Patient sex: M
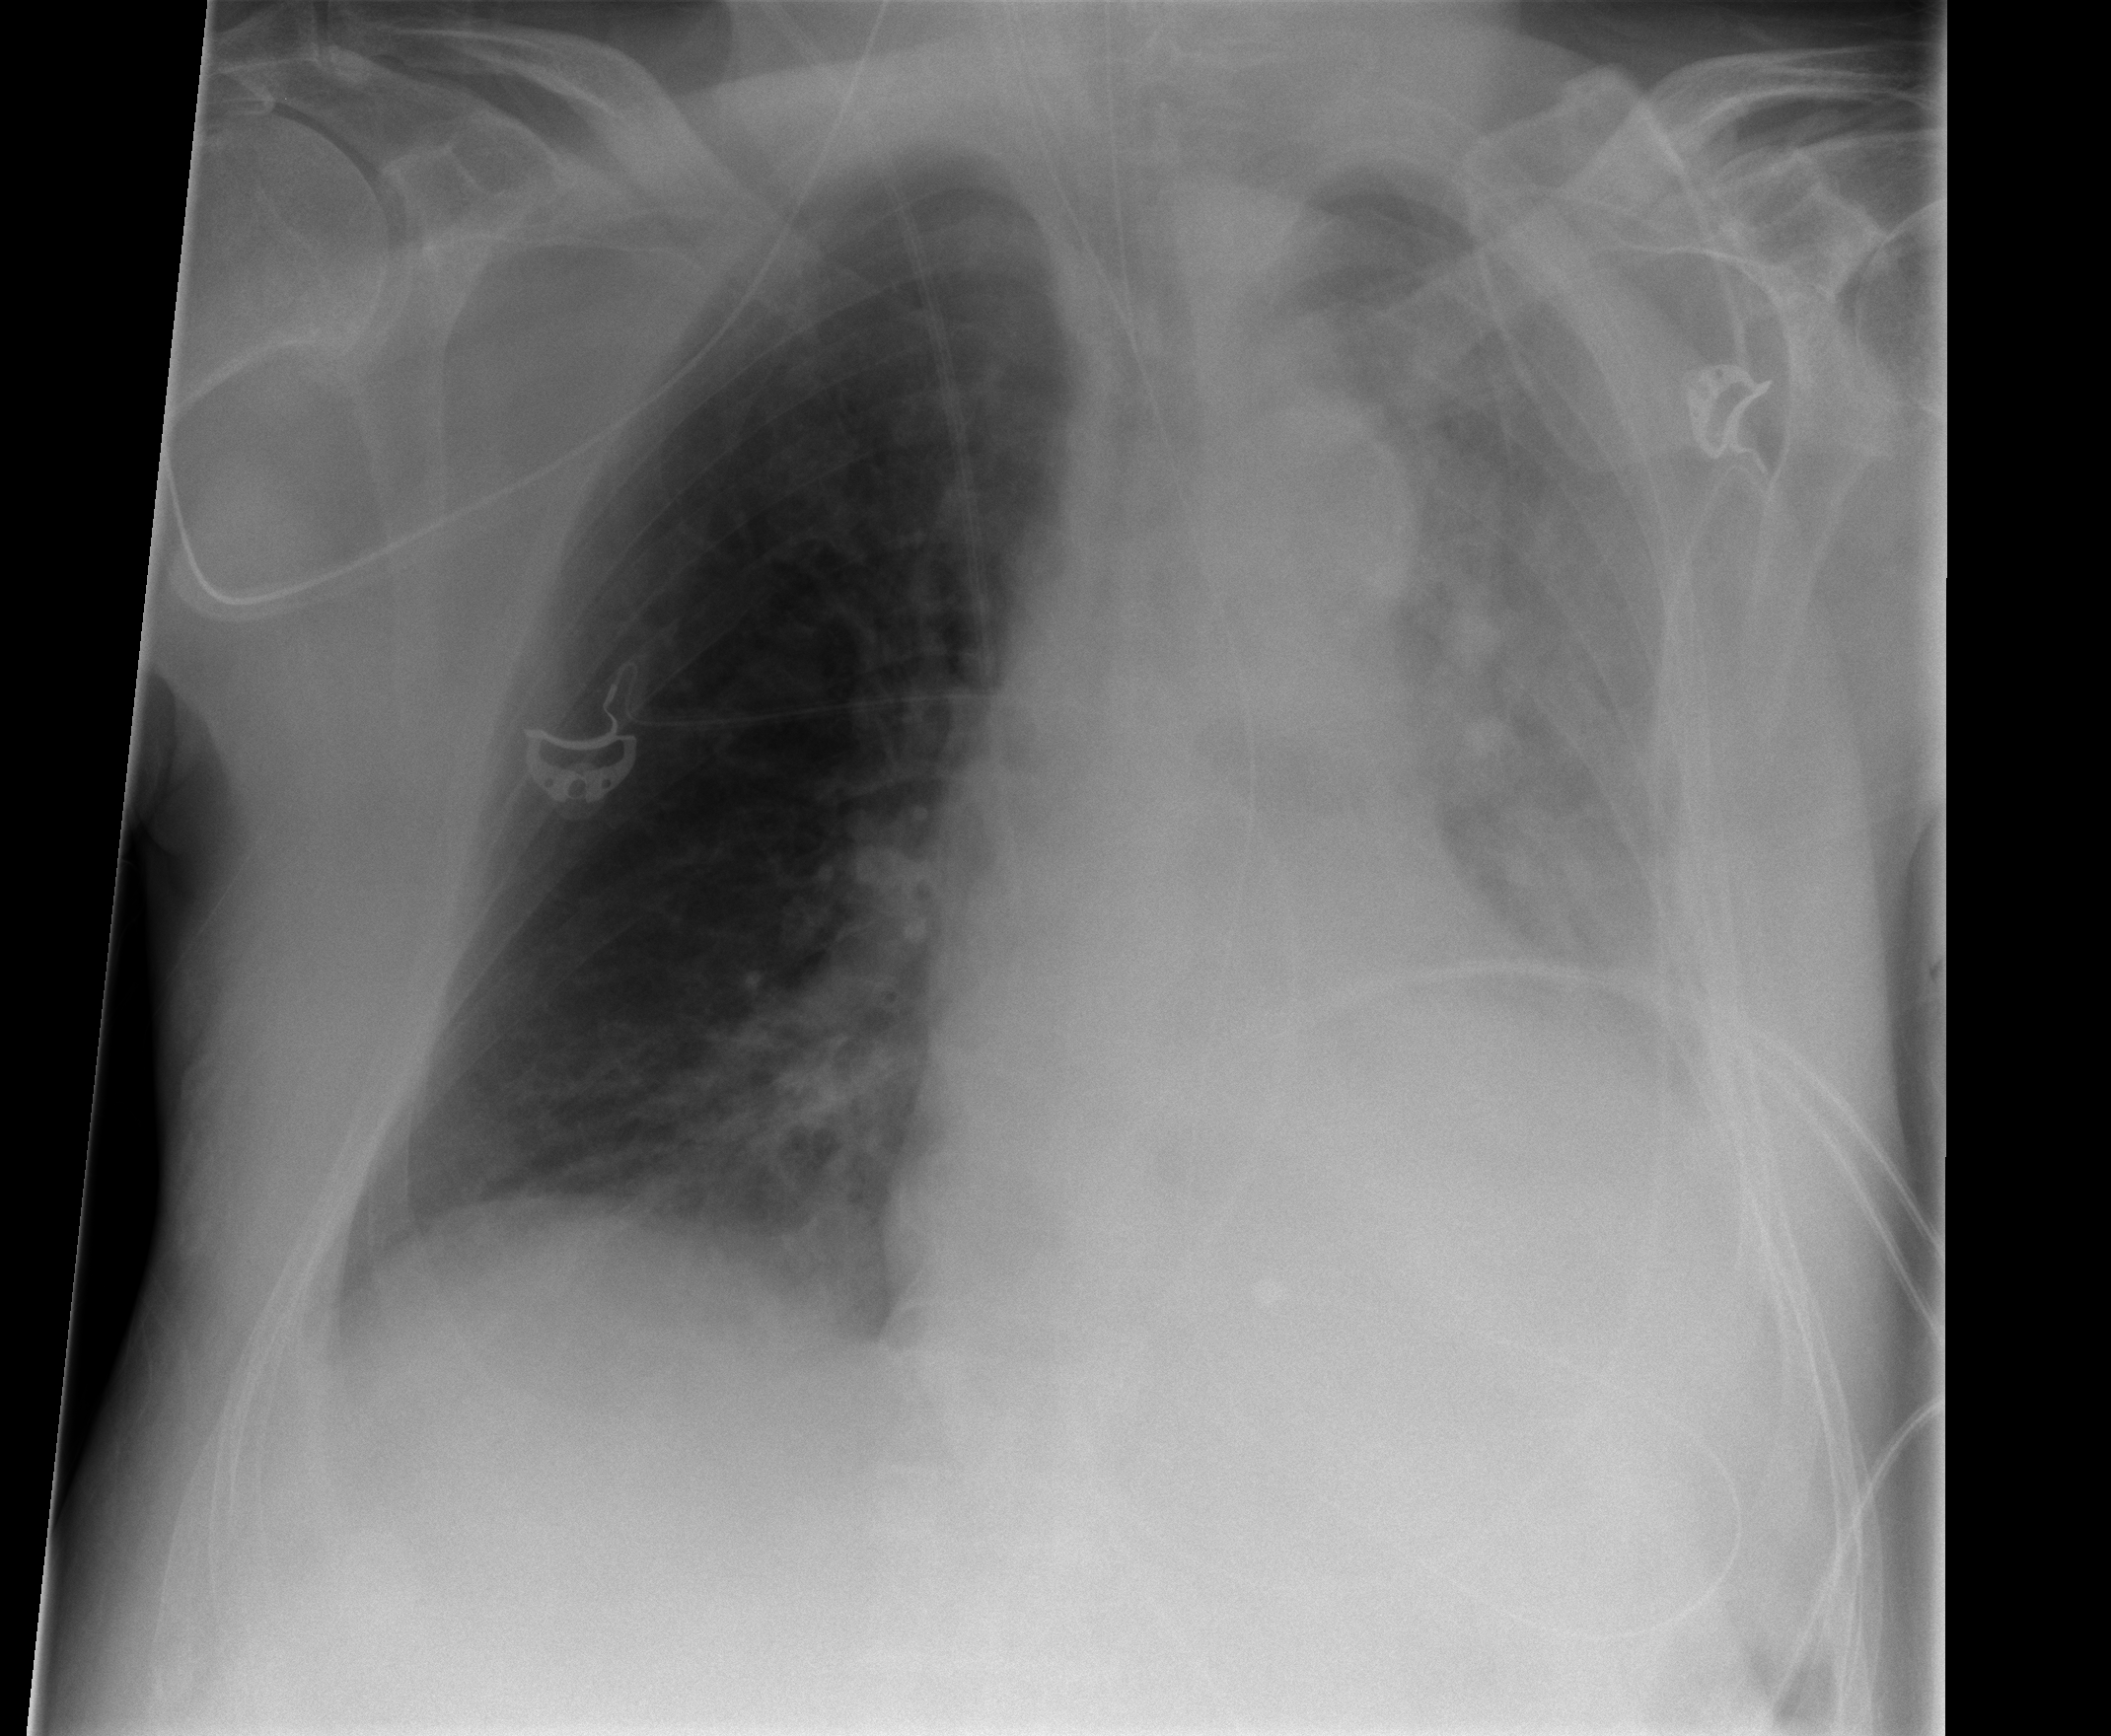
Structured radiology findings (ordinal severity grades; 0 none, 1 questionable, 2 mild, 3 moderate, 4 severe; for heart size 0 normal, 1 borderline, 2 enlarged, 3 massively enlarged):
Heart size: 1
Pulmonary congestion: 0
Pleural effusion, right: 0
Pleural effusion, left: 3
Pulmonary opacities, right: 0
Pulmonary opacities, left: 0
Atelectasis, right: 2
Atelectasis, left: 3